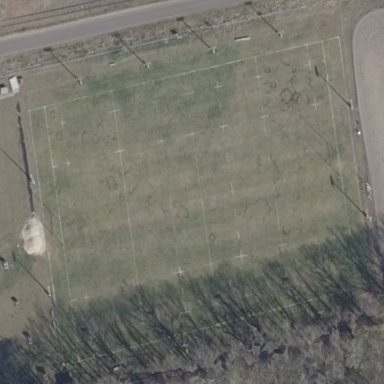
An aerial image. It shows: Grassy rugby union pitch.